The plot is a Hilbert-envelope spectrum of a rotating bearing's acceleration signal, annotated with the bearing's characteristic defect frequencies. Based on the visible evidence, which condition applies: normal, inner_race, outer_race, ball?
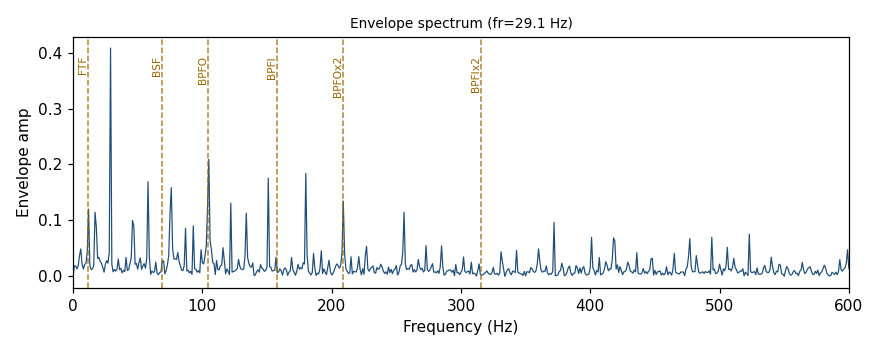
Answer: outer_race